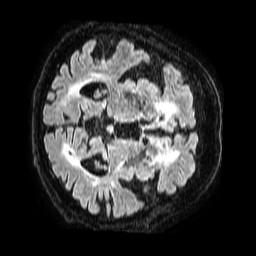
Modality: FLAIR
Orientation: axial
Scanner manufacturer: philips
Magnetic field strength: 1.5 T
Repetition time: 4.8 s
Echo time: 0.3 s